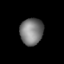
Tissue: lung
Cell type: Epithelial cells
Senescence score: 0.186
Nuclear area (px): 604
Mean DAPI intensity: 122.579